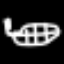
Label: leaf